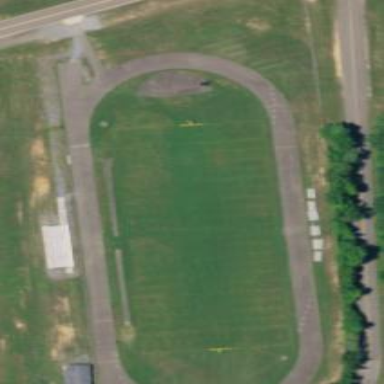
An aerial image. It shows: Athletic track located in leisure land area.